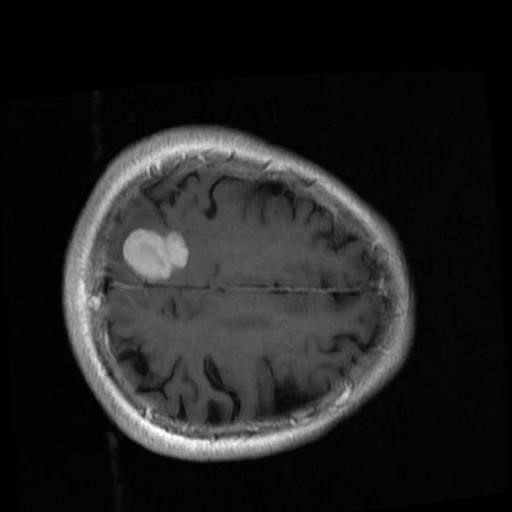
Label: brain_menin